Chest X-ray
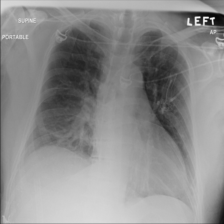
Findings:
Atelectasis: negative
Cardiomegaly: negative
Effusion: positive
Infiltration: positive
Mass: negative
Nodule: negative
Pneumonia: negative
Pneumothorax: negative
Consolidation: negative
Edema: negative
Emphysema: negative
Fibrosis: negative
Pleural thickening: negative
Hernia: negative